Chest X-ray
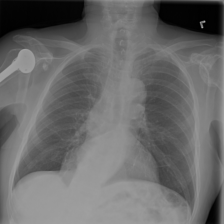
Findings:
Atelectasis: negative
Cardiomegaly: negative
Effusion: negative
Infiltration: negative
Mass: negative
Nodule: negative
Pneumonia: negative
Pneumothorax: negative
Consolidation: negative
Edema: negative
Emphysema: negative
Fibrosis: negative
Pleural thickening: negative
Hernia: negative